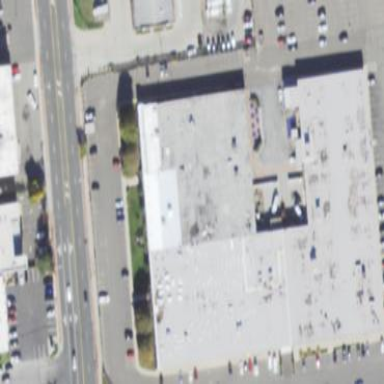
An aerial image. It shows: Office building.